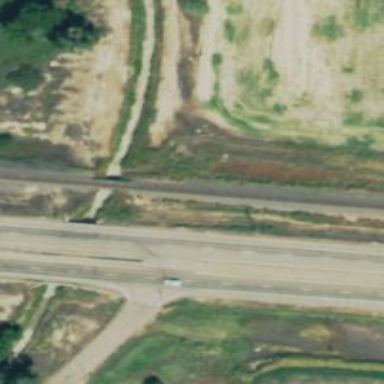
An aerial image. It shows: Primary link highway.